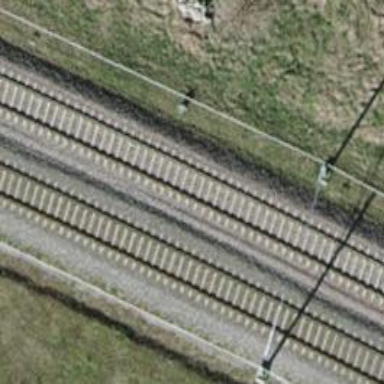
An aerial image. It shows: Single-track railway with electrified contact lines.